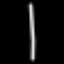
Label: line